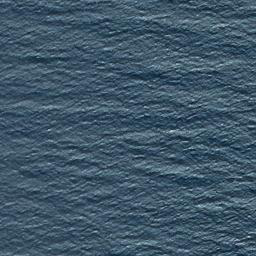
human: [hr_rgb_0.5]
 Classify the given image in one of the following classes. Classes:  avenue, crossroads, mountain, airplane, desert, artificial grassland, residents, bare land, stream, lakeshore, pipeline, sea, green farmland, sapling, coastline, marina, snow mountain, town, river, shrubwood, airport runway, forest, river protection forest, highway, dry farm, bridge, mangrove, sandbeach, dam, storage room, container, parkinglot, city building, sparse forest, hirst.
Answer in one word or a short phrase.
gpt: sea